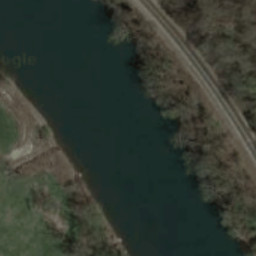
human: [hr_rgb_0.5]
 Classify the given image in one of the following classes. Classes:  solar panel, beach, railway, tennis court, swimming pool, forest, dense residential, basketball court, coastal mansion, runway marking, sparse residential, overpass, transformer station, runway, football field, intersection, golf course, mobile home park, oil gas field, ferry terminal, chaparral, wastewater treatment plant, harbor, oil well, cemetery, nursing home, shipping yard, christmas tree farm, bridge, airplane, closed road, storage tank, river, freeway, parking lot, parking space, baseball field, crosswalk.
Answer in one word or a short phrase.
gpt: river